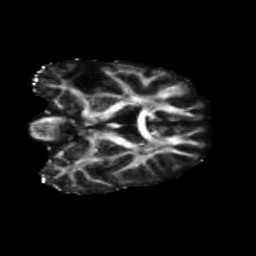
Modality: FA
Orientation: coronal
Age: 42
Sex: female
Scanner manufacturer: siemens
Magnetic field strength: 3 T
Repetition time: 5.47 s
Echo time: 0.0854 s